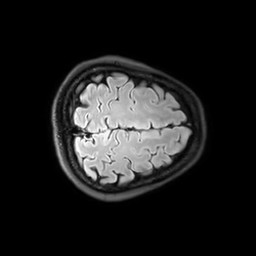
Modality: FLAIR
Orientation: axial
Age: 43
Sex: female
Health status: ill
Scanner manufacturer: philips
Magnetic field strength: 3 T
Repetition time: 4.8 s
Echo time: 0.3053 s